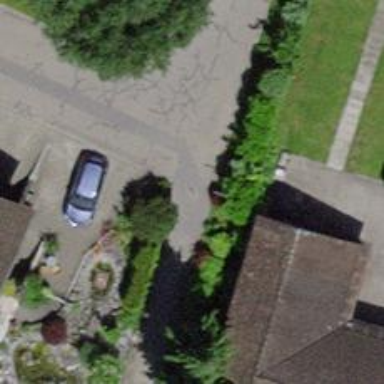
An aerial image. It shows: Bollard barrier.